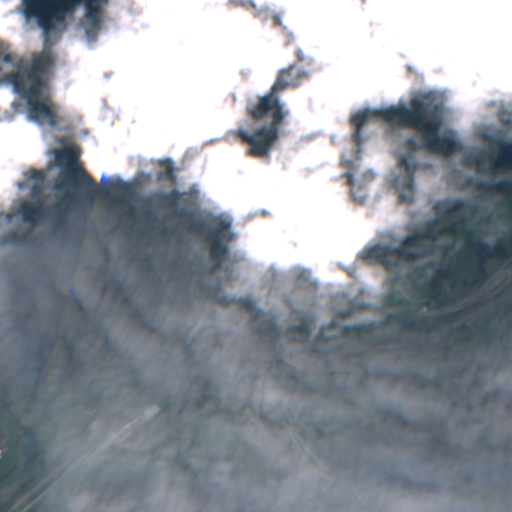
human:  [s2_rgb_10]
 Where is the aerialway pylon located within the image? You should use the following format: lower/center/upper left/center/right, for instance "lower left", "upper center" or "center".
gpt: The aerialway pylon is located in the lower right of the image.
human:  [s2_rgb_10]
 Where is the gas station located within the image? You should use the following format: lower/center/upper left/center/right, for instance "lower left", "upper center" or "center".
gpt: The gas station is located in the lower center of the image.
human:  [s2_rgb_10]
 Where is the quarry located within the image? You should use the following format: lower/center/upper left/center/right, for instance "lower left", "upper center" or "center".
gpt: The quarry is located in the lower left of the image.
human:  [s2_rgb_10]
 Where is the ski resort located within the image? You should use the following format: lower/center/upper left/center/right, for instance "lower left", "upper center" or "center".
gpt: The ski resort is located in the lower right of the image.
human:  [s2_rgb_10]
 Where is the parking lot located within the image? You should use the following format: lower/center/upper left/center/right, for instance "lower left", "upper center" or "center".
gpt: There is no parking lot in the image.